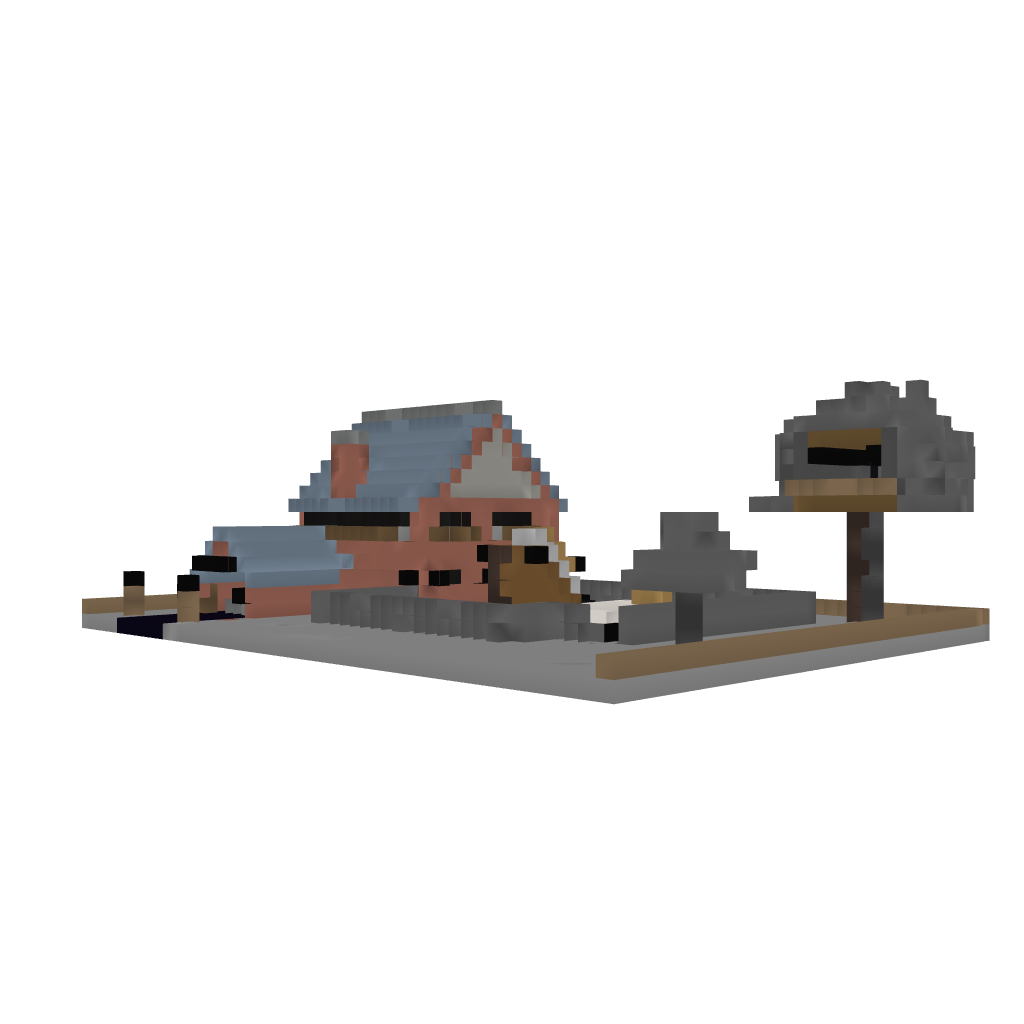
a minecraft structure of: rustic house